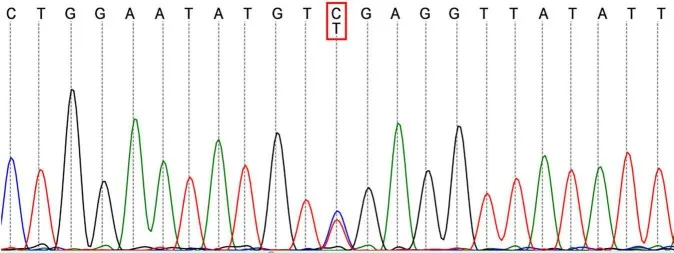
Sequencing analysis of the patient revealed a heterozygous mutation in TFPI.
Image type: chart (chart)